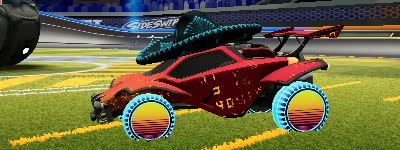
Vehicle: octane